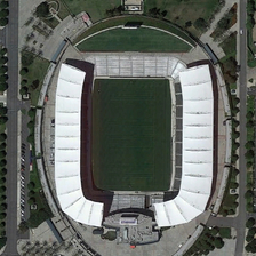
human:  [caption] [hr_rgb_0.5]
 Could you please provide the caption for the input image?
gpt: This is a magnificent stadium that can contain tens of hundreds of people.

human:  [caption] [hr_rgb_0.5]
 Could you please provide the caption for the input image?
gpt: It's a grand stadium that can hold hundreds of people.

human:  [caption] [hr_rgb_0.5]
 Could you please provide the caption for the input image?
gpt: It is a grand stadium that can accommodate hundreds of people.

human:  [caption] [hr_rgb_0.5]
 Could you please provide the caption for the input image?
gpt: This is a magnificent stadium that can hold tens of hundreds of people.

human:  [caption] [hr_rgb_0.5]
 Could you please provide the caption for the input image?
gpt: This is a playground that can hold hundreds of people.